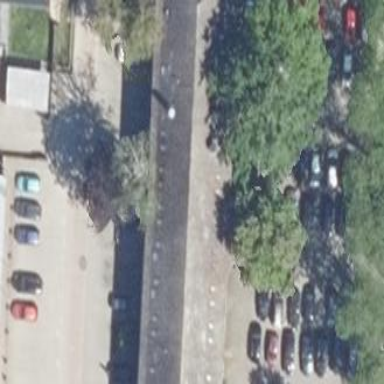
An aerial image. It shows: Commercial building.